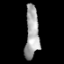
Tissue: prostate
Cell type: Fibroblasts
Senescence score: 0.8873
Nuclear area (px): 695
Mean DAPI intensity: 166.347